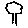
Label: tree